Question: I accidently did somthing in my STS and now the menu item toolbar is missing(File,Edit etc Windows,Help)
How to enable it back? I hope some one can help me,Please this is driving me crazy
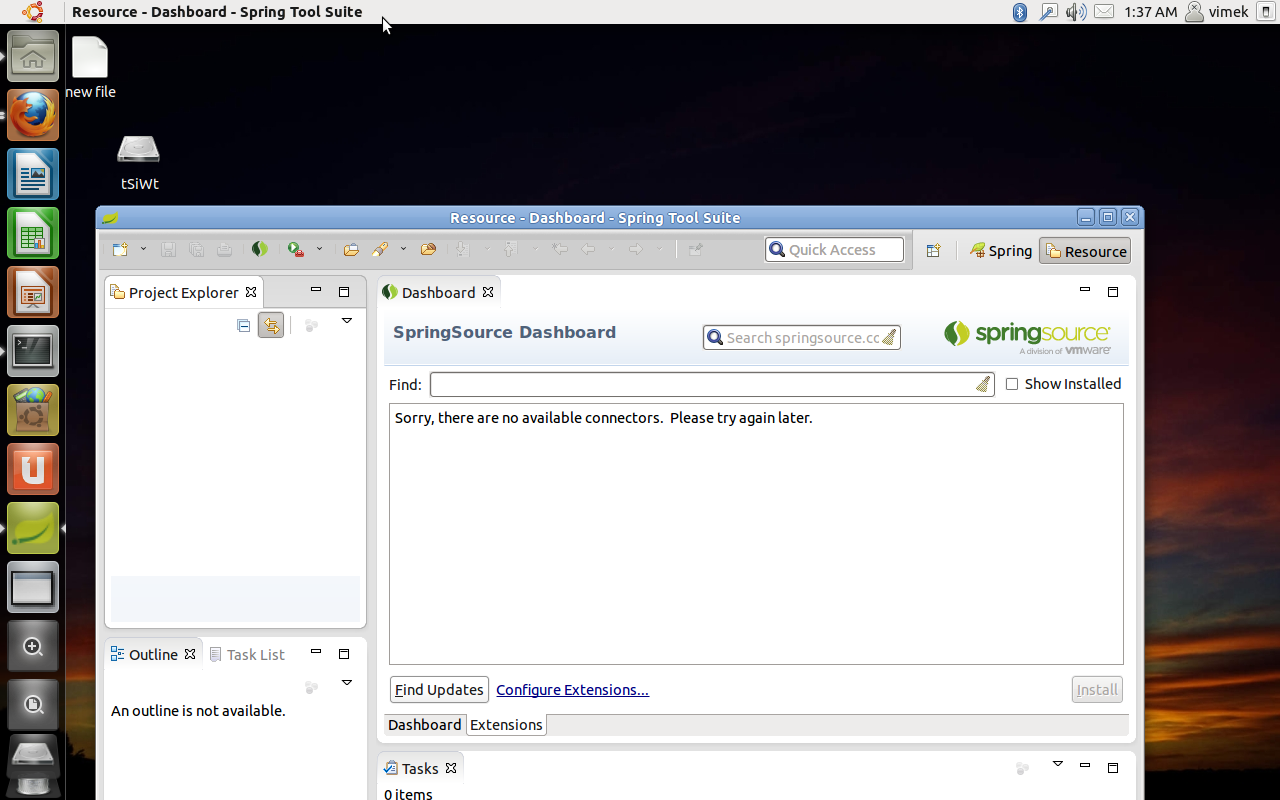
Answer: One thing you could try is to reset the perspective. Right-click on the button corresponding to the current perspective in the upper-right hand corner on the screen (labelled "Resource" in your screenshot), select "Reset", then "Yes".